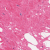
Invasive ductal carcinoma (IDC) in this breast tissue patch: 0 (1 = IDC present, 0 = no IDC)